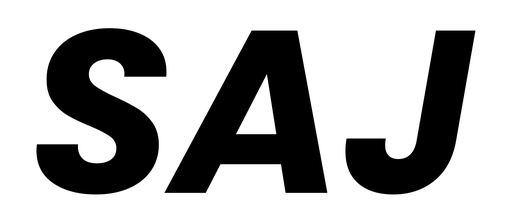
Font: Poppins-BoldItalic